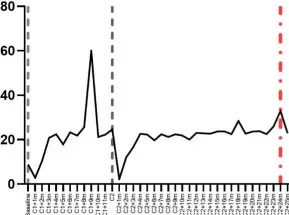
Longitudinal dynamics in the percentage of the lymphocyte subpopulations in the peripheral blood by flow cytometry during alemtuzumab treatment in the patient. Between 8 and 10 months after the first cycle of alemtuzumab, at the same time as the mild sensory event and the multiple gadolinium-enhancing Gd+ lesions appearance, we observed an increase in the percentage of total B lymphocytes.
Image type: pathology (immunostaining)